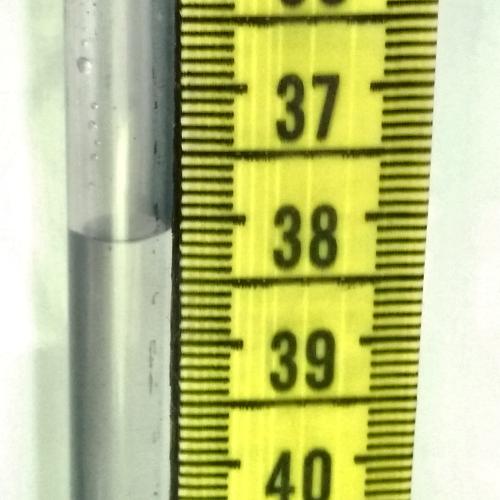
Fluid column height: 38.1 cm